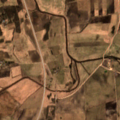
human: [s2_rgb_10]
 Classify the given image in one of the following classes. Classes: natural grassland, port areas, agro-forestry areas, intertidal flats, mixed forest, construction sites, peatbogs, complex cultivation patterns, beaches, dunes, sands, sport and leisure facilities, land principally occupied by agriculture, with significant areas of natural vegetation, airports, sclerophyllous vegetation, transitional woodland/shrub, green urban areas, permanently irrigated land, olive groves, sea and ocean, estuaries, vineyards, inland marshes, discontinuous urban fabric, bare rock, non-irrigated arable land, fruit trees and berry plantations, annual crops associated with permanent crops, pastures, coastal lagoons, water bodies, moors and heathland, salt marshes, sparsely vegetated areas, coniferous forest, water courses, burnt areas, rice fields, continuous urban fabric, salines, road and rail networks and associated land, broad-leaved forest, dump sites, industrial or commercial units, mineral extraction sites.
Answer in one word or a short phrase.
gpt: non-irrigated arable land, pastures, complex cultivation patterns, land principally occupied by agriculture, with significant areas of natural vegetation